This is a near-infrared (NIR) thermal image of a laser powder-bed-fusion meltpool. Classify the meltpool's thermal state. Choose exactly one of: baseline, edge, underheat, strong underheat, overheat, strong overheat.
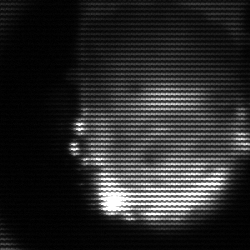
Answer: baseline